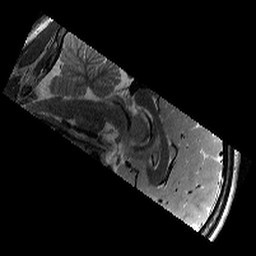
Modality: T2w
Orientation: sagittal
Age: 13
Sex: male
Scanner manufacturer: siemens
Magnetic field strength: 3 T
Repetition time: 9.23 s
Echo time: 0.067 s